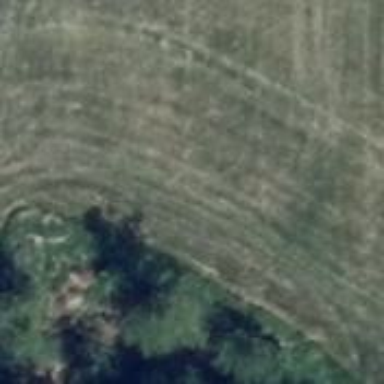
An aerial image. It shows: Grass track with grade5 tracktype.